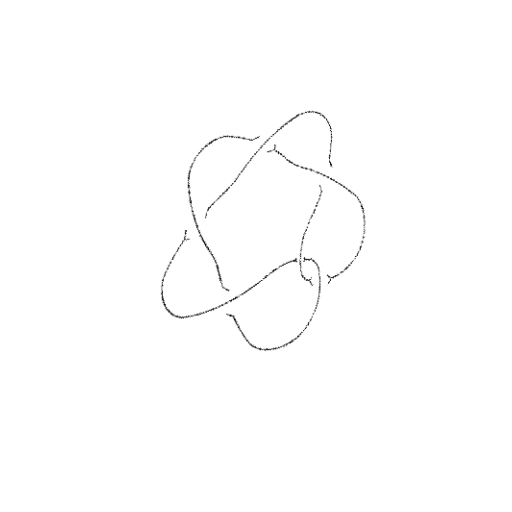
Crossing number: 6